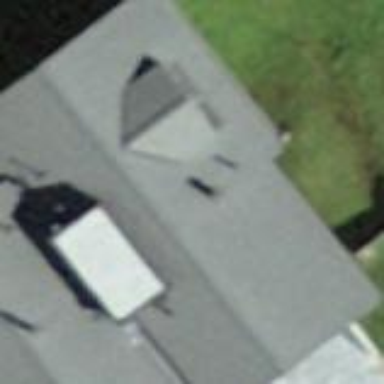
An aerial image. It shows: Gabled roof on building that houses apartments.